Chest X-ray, PA view. Patient: 54 years old, sex F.
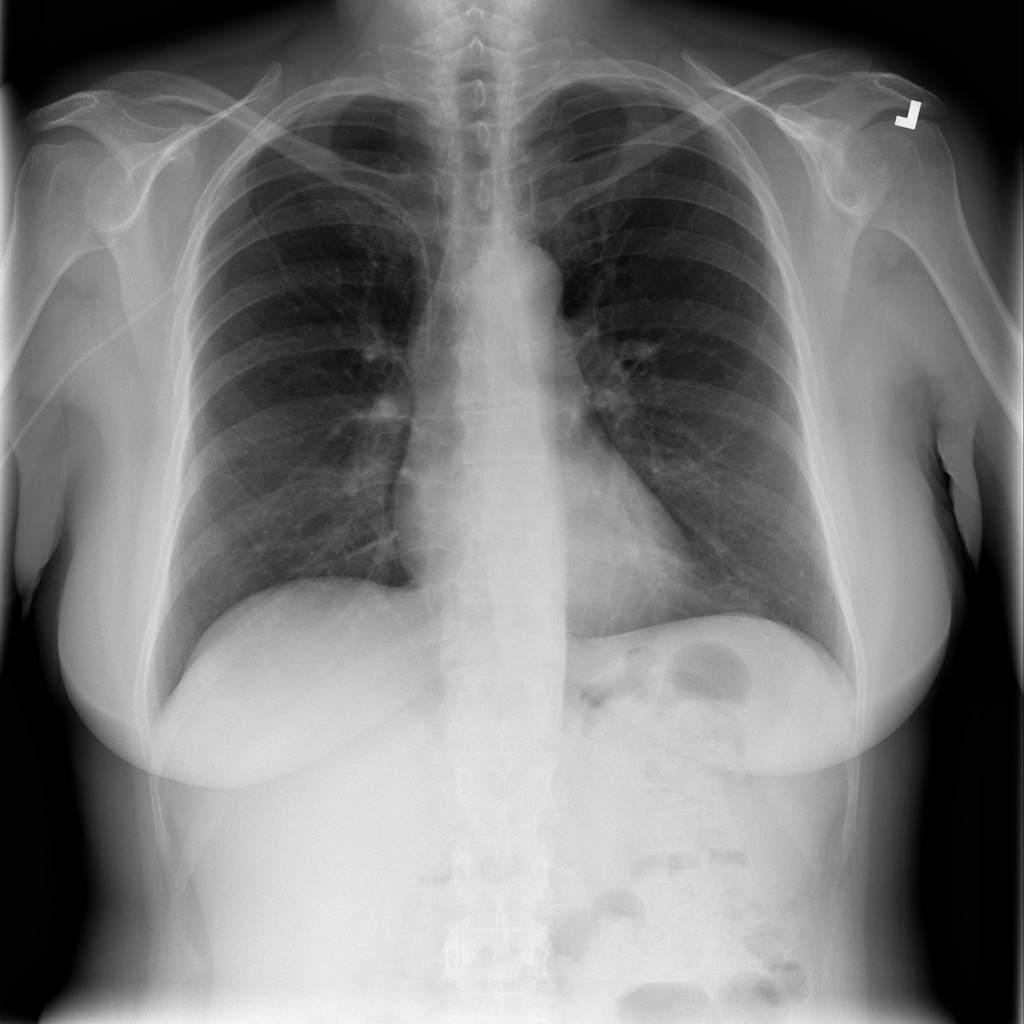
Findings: No Finding